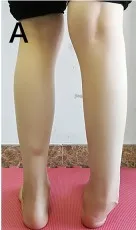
The internal fixation devices were removed 18 months after the initial surgery. The deformity of the right ankle is shown in panel.
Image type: radiology (x_ray)